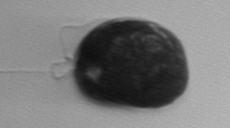
Label: Prorocentrum_micans